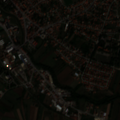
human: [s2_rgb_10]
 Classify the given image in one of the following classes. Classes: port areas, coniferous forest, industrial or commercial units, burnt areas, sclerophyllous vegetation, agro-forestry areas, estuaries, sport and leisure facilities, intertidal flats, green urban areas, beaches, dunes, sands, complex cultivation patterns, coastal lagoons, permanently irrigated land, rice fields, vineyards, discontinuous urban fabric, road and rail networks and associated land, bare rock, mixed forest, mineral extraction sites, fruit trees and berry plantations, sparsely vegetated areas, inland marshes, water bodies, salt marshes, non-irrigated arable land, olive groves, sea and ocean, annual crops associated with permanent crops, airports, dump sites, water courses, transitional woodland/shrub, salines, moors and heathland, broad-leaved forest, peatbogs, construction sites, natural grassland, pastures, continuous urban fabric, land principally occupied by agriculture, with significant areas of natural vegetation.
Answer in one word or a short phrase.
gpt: discontinuous urban fabric, non-irrigated arable land, complex cultivation patterns, land principally occupied by agriculture, with significant areas of natural vegetation